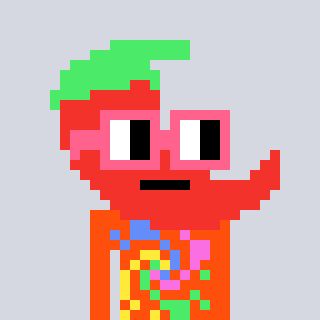
a pixel art character with square pink glasses, a chilli-shaped head and a orange-colored body on a cool background